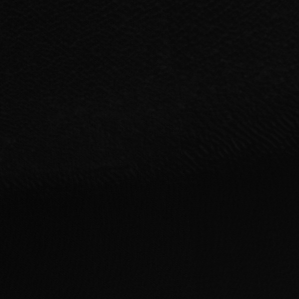
Label: frost